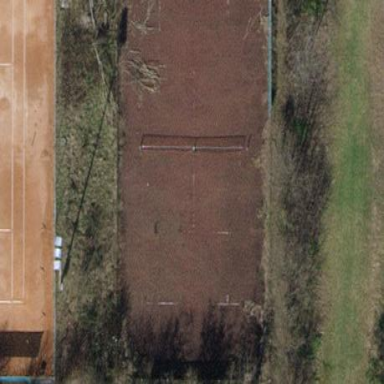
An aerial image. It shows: Tennis court in leisure pitch.